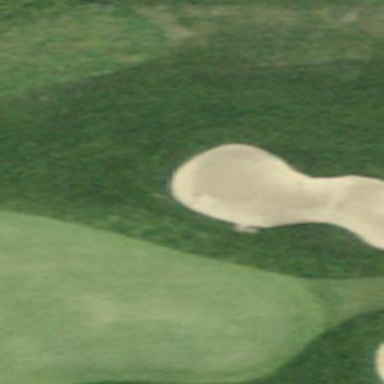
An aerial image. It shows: Bunker filled with sand on golf course.